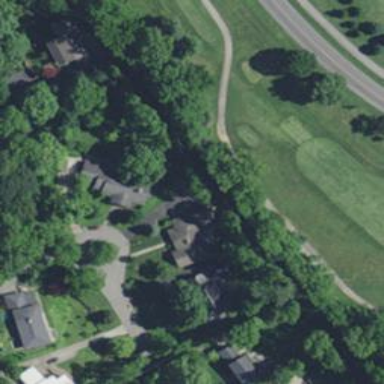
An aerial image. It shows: Service road designated as golf cart path.